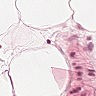
Metastatic tissue present: no